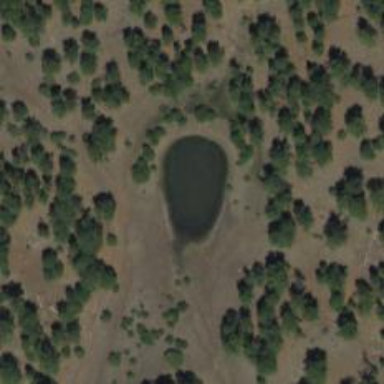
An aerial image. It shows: Reservoir.